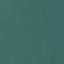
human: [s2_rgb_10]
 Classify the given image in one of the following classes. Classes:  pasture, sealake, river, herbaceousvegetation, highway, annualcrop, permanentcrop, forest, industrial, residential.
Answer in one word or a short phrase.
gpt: SeaLake